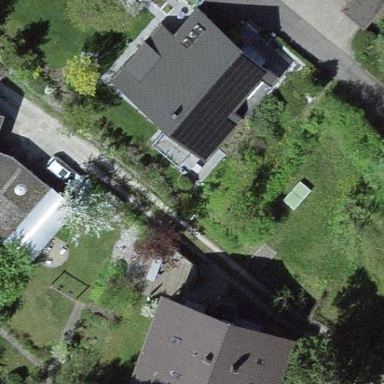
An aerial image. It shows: Residential building.